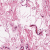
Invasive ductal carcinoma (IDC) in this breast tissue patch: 0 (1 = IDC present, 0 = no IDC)